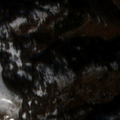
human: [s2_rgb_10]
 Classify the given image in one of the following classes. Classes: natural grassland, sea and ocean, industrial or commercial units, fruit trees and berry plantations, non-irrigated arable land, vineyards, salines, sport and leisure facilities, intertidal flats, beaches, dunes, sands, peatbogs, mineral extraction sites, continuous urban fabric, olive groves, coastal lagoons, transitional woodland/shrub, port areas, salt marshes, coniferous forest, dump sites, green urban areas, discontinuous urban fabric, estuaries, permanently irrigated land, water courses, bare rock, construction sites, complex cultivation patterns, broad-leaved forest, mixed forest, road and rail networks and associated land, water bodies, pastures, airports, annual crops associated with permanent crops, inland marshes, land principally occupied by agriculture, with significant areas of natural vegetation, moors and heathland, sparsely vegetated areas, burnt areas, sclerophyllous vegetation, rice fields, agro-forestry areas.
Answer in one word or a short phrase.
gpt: broad-leaved forest, natural grassland, transitional woodland/shrub